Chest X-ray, PA view. Patient: 41 years old, sex M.
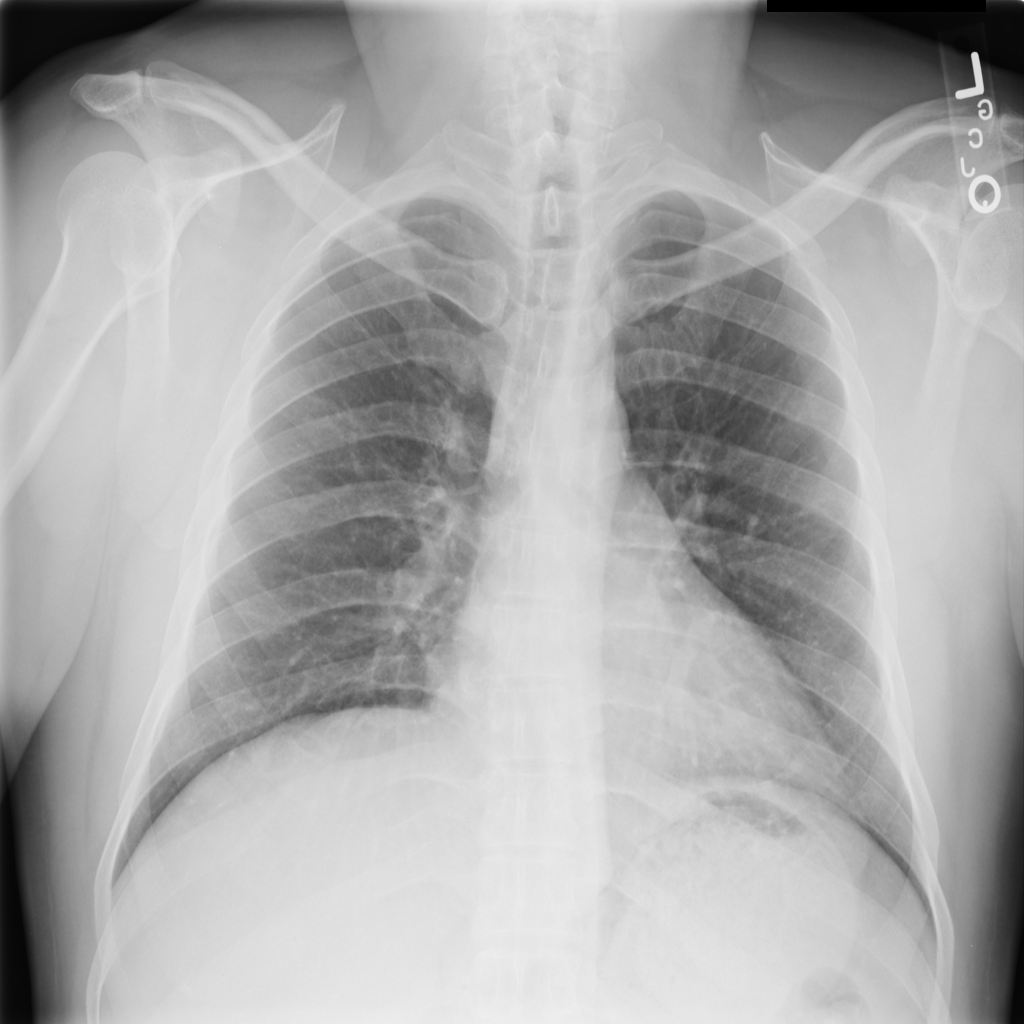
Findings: No Finding